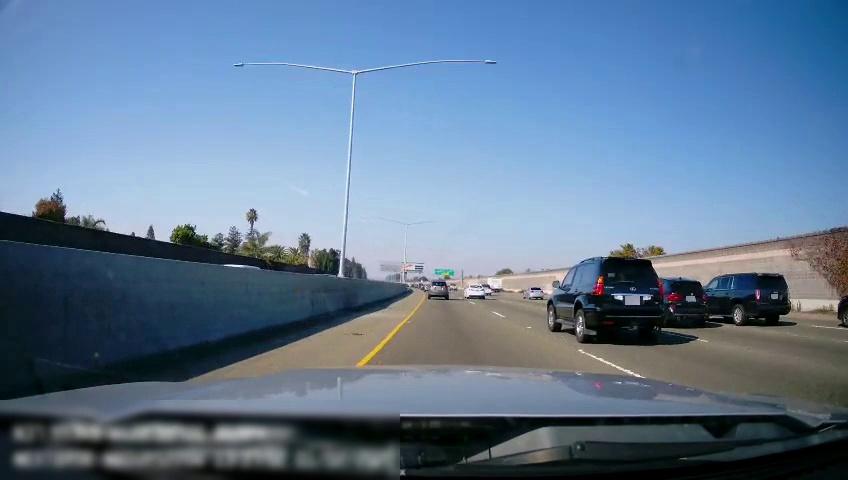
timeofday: Day
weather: Sunny
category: Drivable Space
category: Vehicles | Car
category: Vehicles | SUV
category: Vehicles | SUV
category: Vehicles | SUV
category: Vehicles | Car
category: Vehicles | SUV
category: Vehicles | Truck
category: Vehicles | Car
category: Vehicles | Car
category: Vehicles | SUV
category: Lanes | Current Lane
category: Lanes | Alternate Lane
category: Lanes | Alternate Lane
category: Lanes | Alternate Lane
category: Lanes | Current Lane
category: Traffic | Signs
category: Traffic | Signs